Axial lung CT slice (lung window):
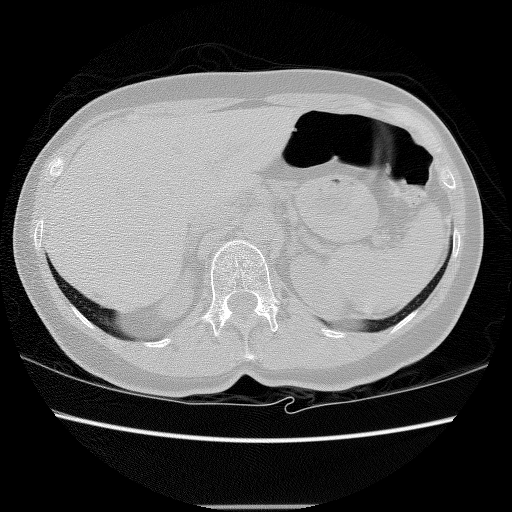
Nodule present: no